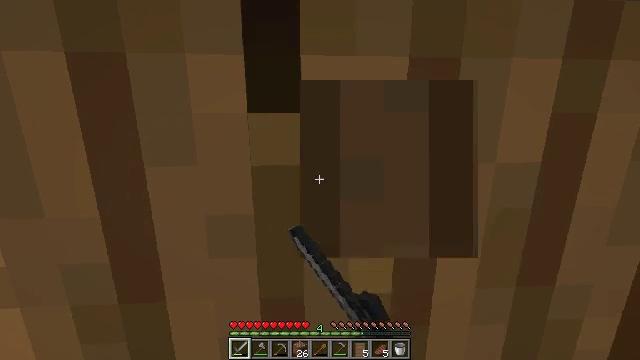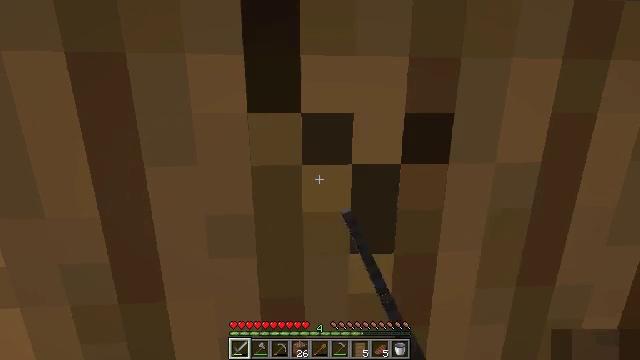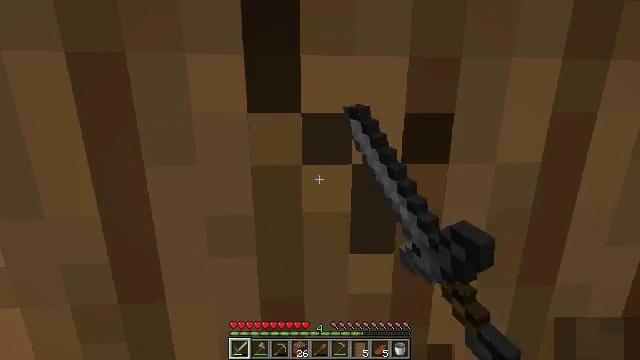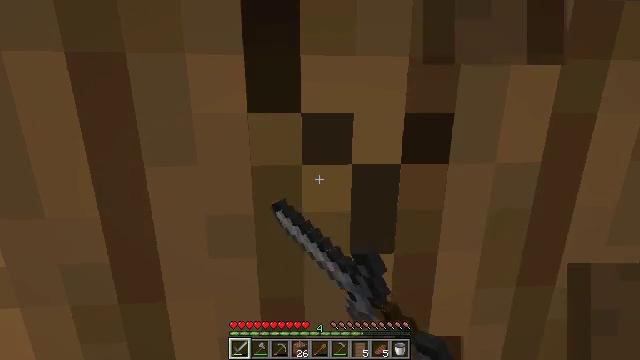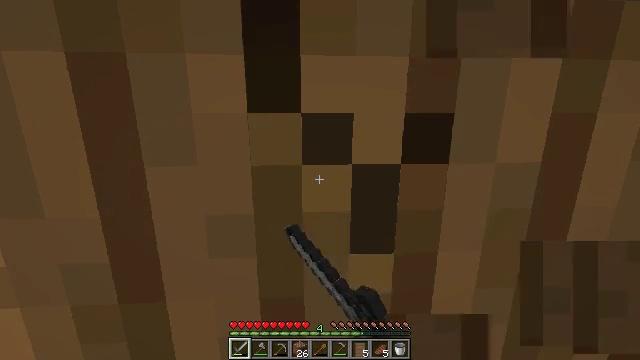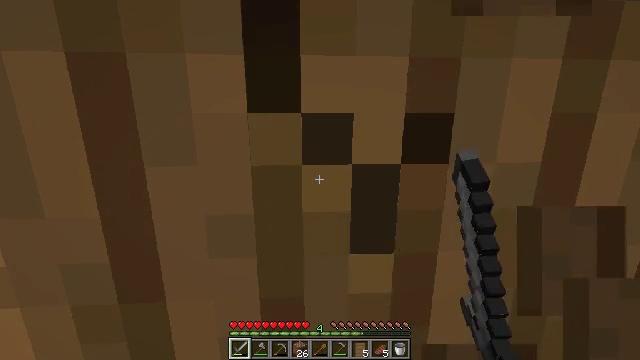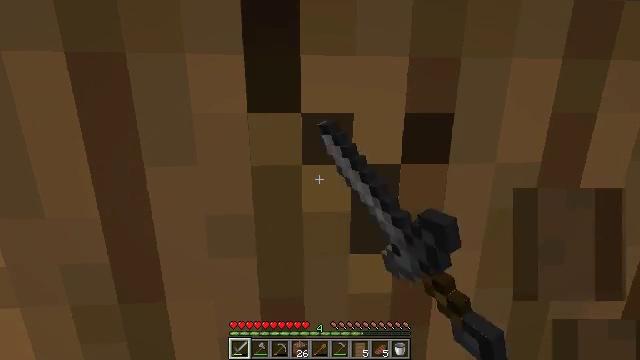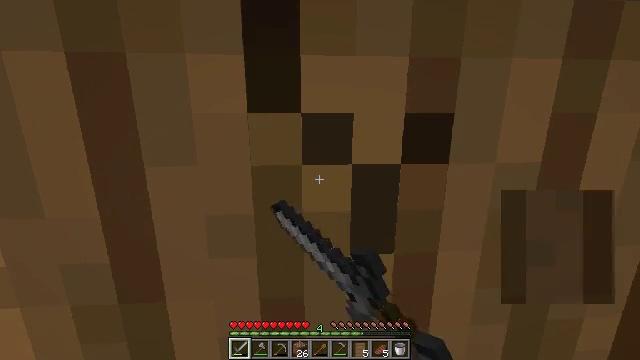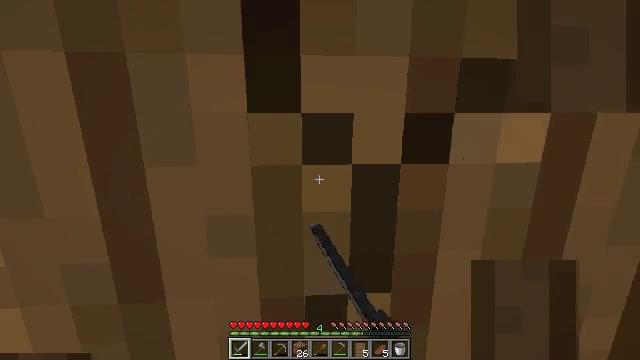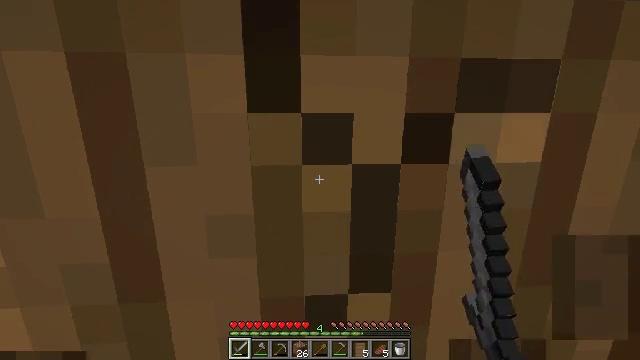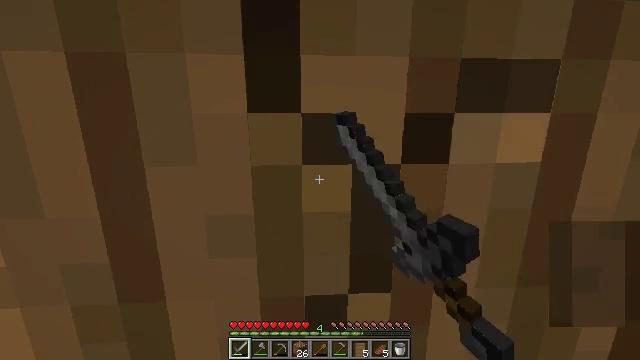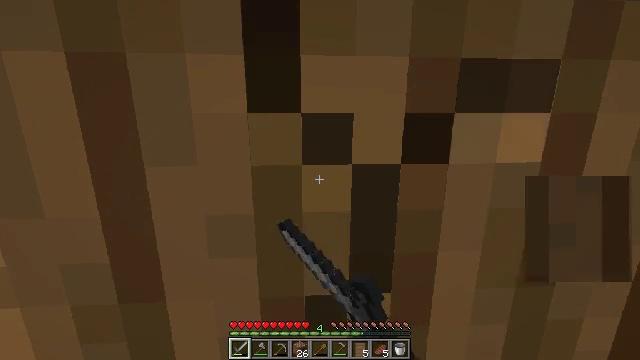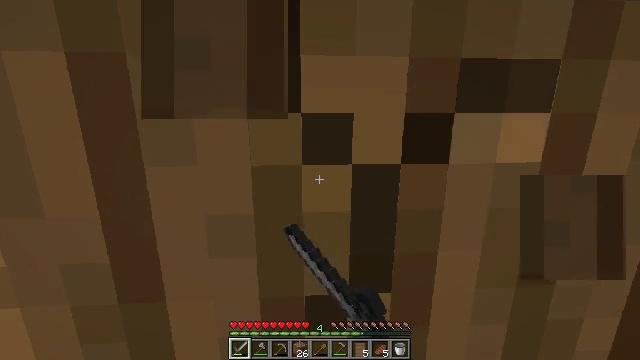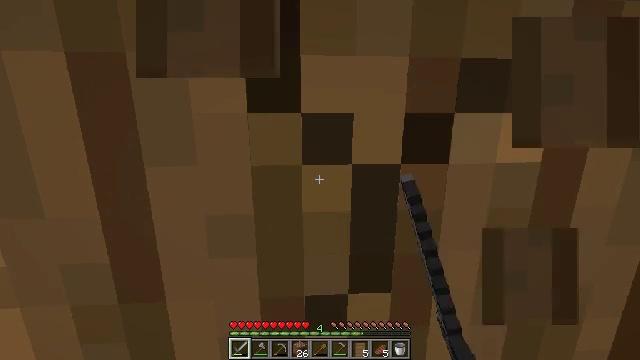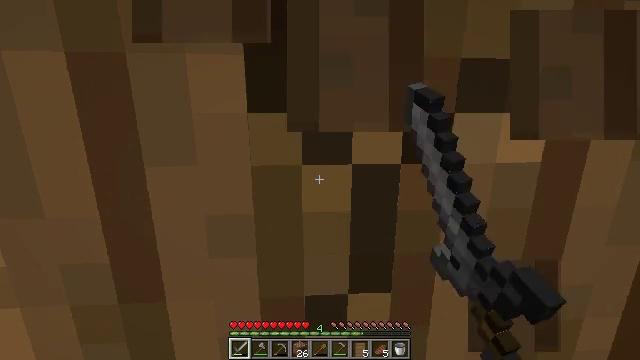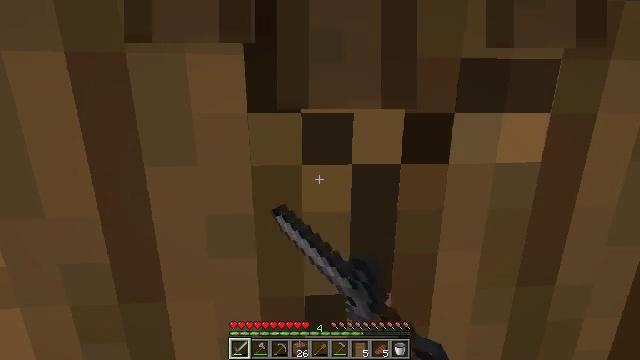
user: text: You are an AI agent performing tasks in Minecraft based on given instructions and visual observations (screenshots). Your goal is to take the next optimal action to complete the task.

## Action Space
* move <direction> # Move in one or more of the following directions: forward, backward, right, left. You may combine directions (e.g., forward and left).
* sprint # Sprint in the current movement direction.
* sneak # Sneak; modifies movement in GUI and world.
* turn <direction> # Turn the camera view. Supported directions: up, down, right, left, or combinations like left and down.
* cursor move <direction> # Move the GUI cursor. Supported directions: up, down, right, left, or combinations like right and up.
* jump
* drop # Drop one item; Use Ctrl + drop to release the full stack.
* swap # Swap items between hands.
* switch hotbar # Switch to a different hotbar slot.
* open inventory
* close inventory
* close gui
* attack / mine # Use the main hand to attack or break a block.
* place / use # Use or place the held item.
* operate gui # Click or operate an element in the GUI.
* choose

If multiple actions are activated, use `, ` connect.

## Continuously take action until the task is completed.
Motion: motion action
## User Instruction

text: Reclaim the spruce door from a structure.
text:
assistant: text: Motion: attack / mine
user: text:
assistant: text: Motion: attack / mine
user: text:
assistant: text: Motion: attack / mine
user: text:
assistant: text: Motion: attack / mine
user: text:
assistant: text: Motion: attack / mine
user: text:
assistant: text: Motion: attack / mine
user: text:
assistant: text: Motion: attack / mine
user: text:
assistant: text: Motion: attack / mine
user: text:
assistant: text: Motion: attack / mine
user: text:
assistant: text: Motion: attack / mine
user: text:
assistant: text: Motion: attack / mine
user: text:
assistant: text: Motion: attack / mine
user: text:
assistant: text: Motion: attack / mine
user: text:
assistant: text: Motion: attack / mine
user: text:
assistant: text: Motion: attack / mine
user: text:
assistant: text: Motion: attack / mine
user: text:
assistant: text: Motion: attack / mine
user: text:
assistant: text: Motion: attack / mine
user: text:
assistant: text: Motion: attack / mine
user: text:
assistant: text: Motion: attack / mine
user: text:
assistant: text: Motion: attack / mine
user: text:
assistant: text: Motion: attack / mine
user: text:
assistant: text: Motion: attack / mine
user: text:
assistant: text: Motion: attack / mine
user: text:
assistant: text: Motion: attack / mine
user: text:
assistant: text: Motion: attack / mine
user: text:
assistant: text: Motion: attack / mine
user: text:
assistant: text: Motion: attack / mine
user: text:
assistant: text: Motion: attack / mine
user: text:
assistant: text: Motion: attack / mine